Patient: sex M, age 76
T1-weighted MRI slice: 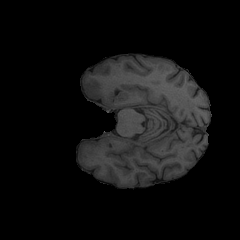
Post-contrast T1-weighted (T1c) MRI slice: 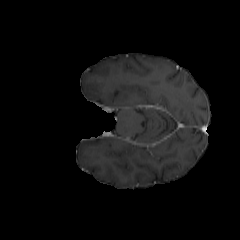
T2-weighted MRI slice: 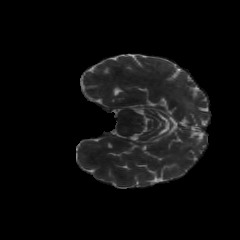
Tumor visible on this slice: no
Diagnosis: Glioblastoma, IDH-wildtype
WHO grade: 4